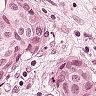
Metastatic tissue present: yes